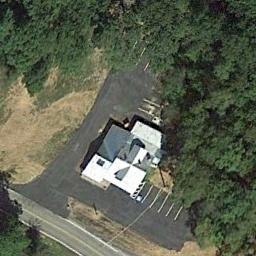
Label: sparse_residential